Question: I have a table that is also a form, I need to be able to select a check box and when I submit the form only submit the corresponding text box on the same row I dont know any ajax currently but if that is the ONLY way to do it then so be it but preferably I would like a non ajax solution, here is a screen shot:

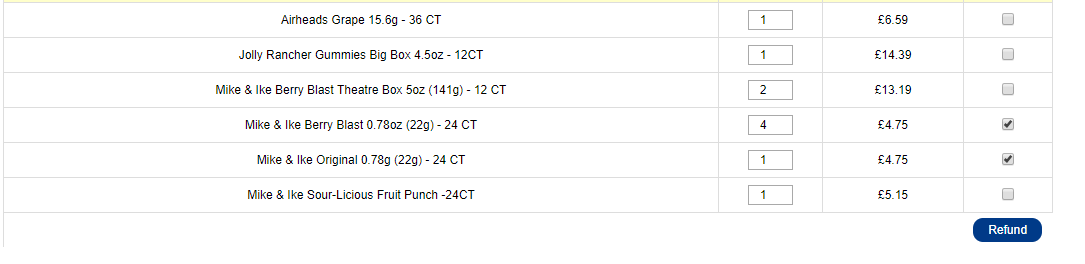
Answer: :
1. As @LelioFaieta said, you can process the checked rows in your backend page
2. You can use pure javascript to put the checked rows values as hidden values in the form and the user will submit the form with hidden values... Something like that:
'''
function toggleValue(arg){
var exist = document.getElementById(arg+'checked');
if(exist == null){
var val = document.getElementById(arg);
var hidden = document.createElement('input');
hidden.type = 'hidden';
hidden.value = val.value;
hidden.id = arg+'checked';
document.getElementById('form2').appendChild(hidden);
}else{
exist.remove();
}
}
function updateVal(arg){
var element = document.getElementById(arg+'checked');
if(element != null){
var val = document.getElementById(arg);
element.value = val.value;
}
}
'''
'''
<input type='text' id='text1' onchange='updateVal("text1")'>
<input type='checkbox' onclick='toggleValue("text1")'>
<form id='form2' action='backend.php' method='POST'>
<input type='submit' value='Send'>
</form>
'''
Honestly i think that this is an ugly solution and i suggest you to use AJAX